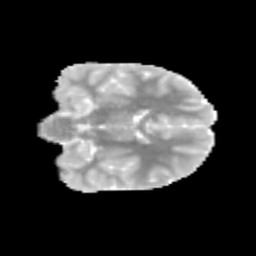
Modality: MD
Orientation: coronal
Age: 10
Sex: female
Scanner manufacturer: siemens
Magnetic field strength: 3 T
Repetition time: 3.8 s
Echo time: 0.07 s